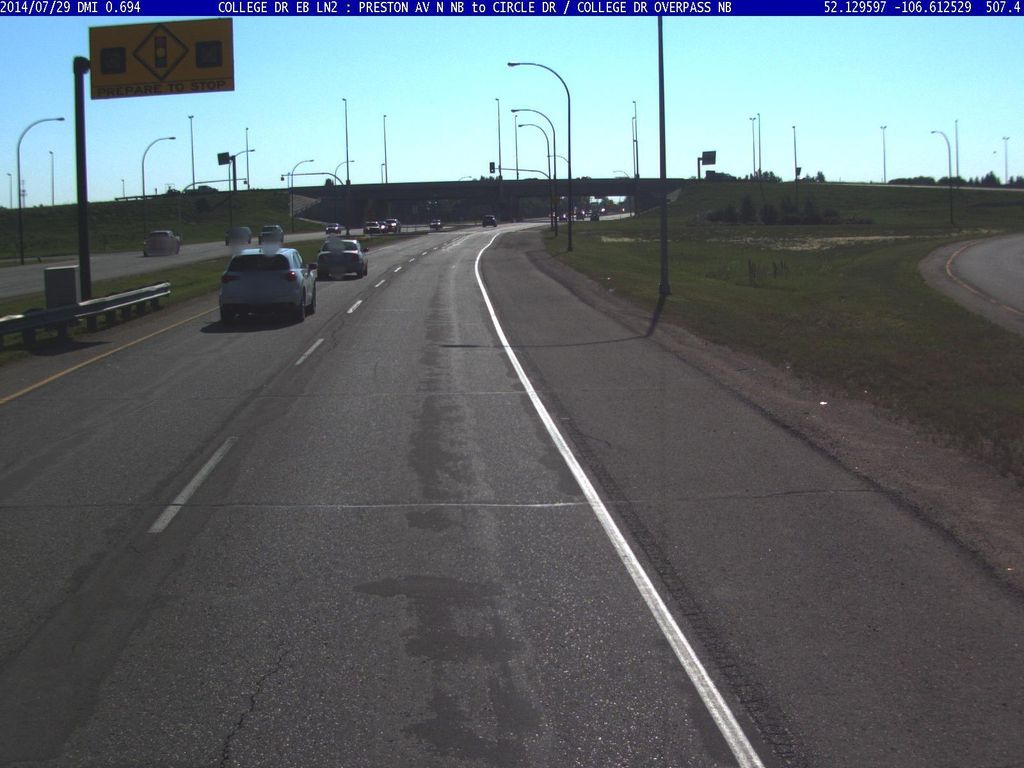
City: saskatoon